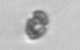
Label: Heterocapsa_rotundata